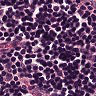
Metastatic tissue present: no